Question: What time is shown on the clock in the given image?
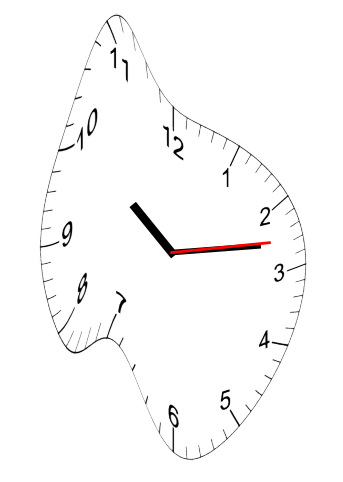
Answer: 10:13:13